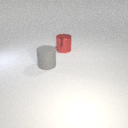
large red metal cylinder to the right of large gray rubber cylinder